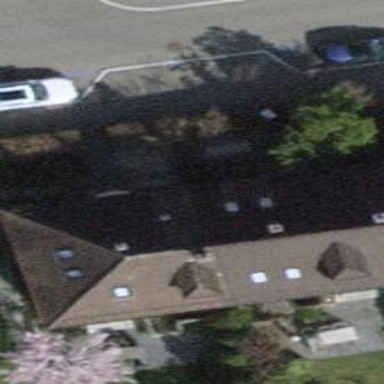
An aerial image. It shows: Terrace building with hipped roof.